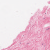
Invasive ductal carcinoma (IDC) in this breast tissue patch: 0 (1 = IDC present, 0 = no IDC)